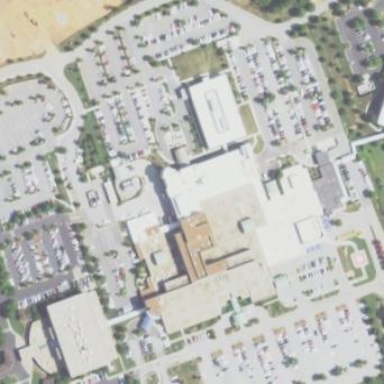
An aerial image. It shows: Healthcare facility identified as hospital.